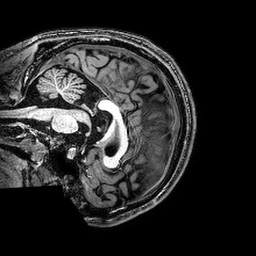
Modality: T1w
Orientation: sagittal
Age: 23
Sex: male
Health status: healthy
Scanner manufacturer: philips
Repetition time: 0.008203 s
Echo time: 0.00375 s